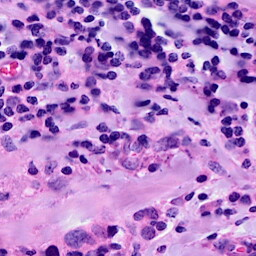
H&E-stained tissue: Breast